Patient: sex F, age 49
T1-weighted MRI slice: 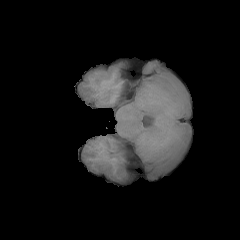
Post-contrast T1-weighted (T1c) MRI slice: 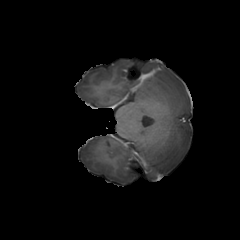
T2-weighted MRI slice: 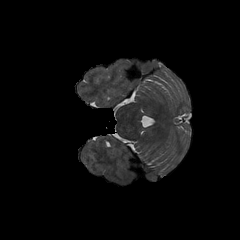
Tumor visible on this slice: no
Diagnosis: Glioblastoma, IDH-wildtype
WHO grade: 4